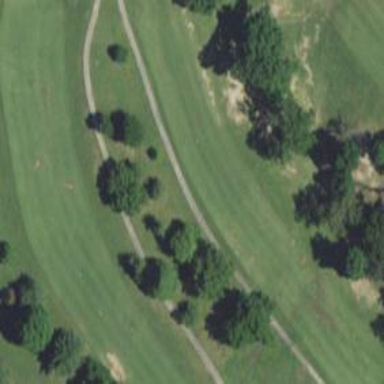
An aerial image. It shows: Golf hole.